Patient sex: F
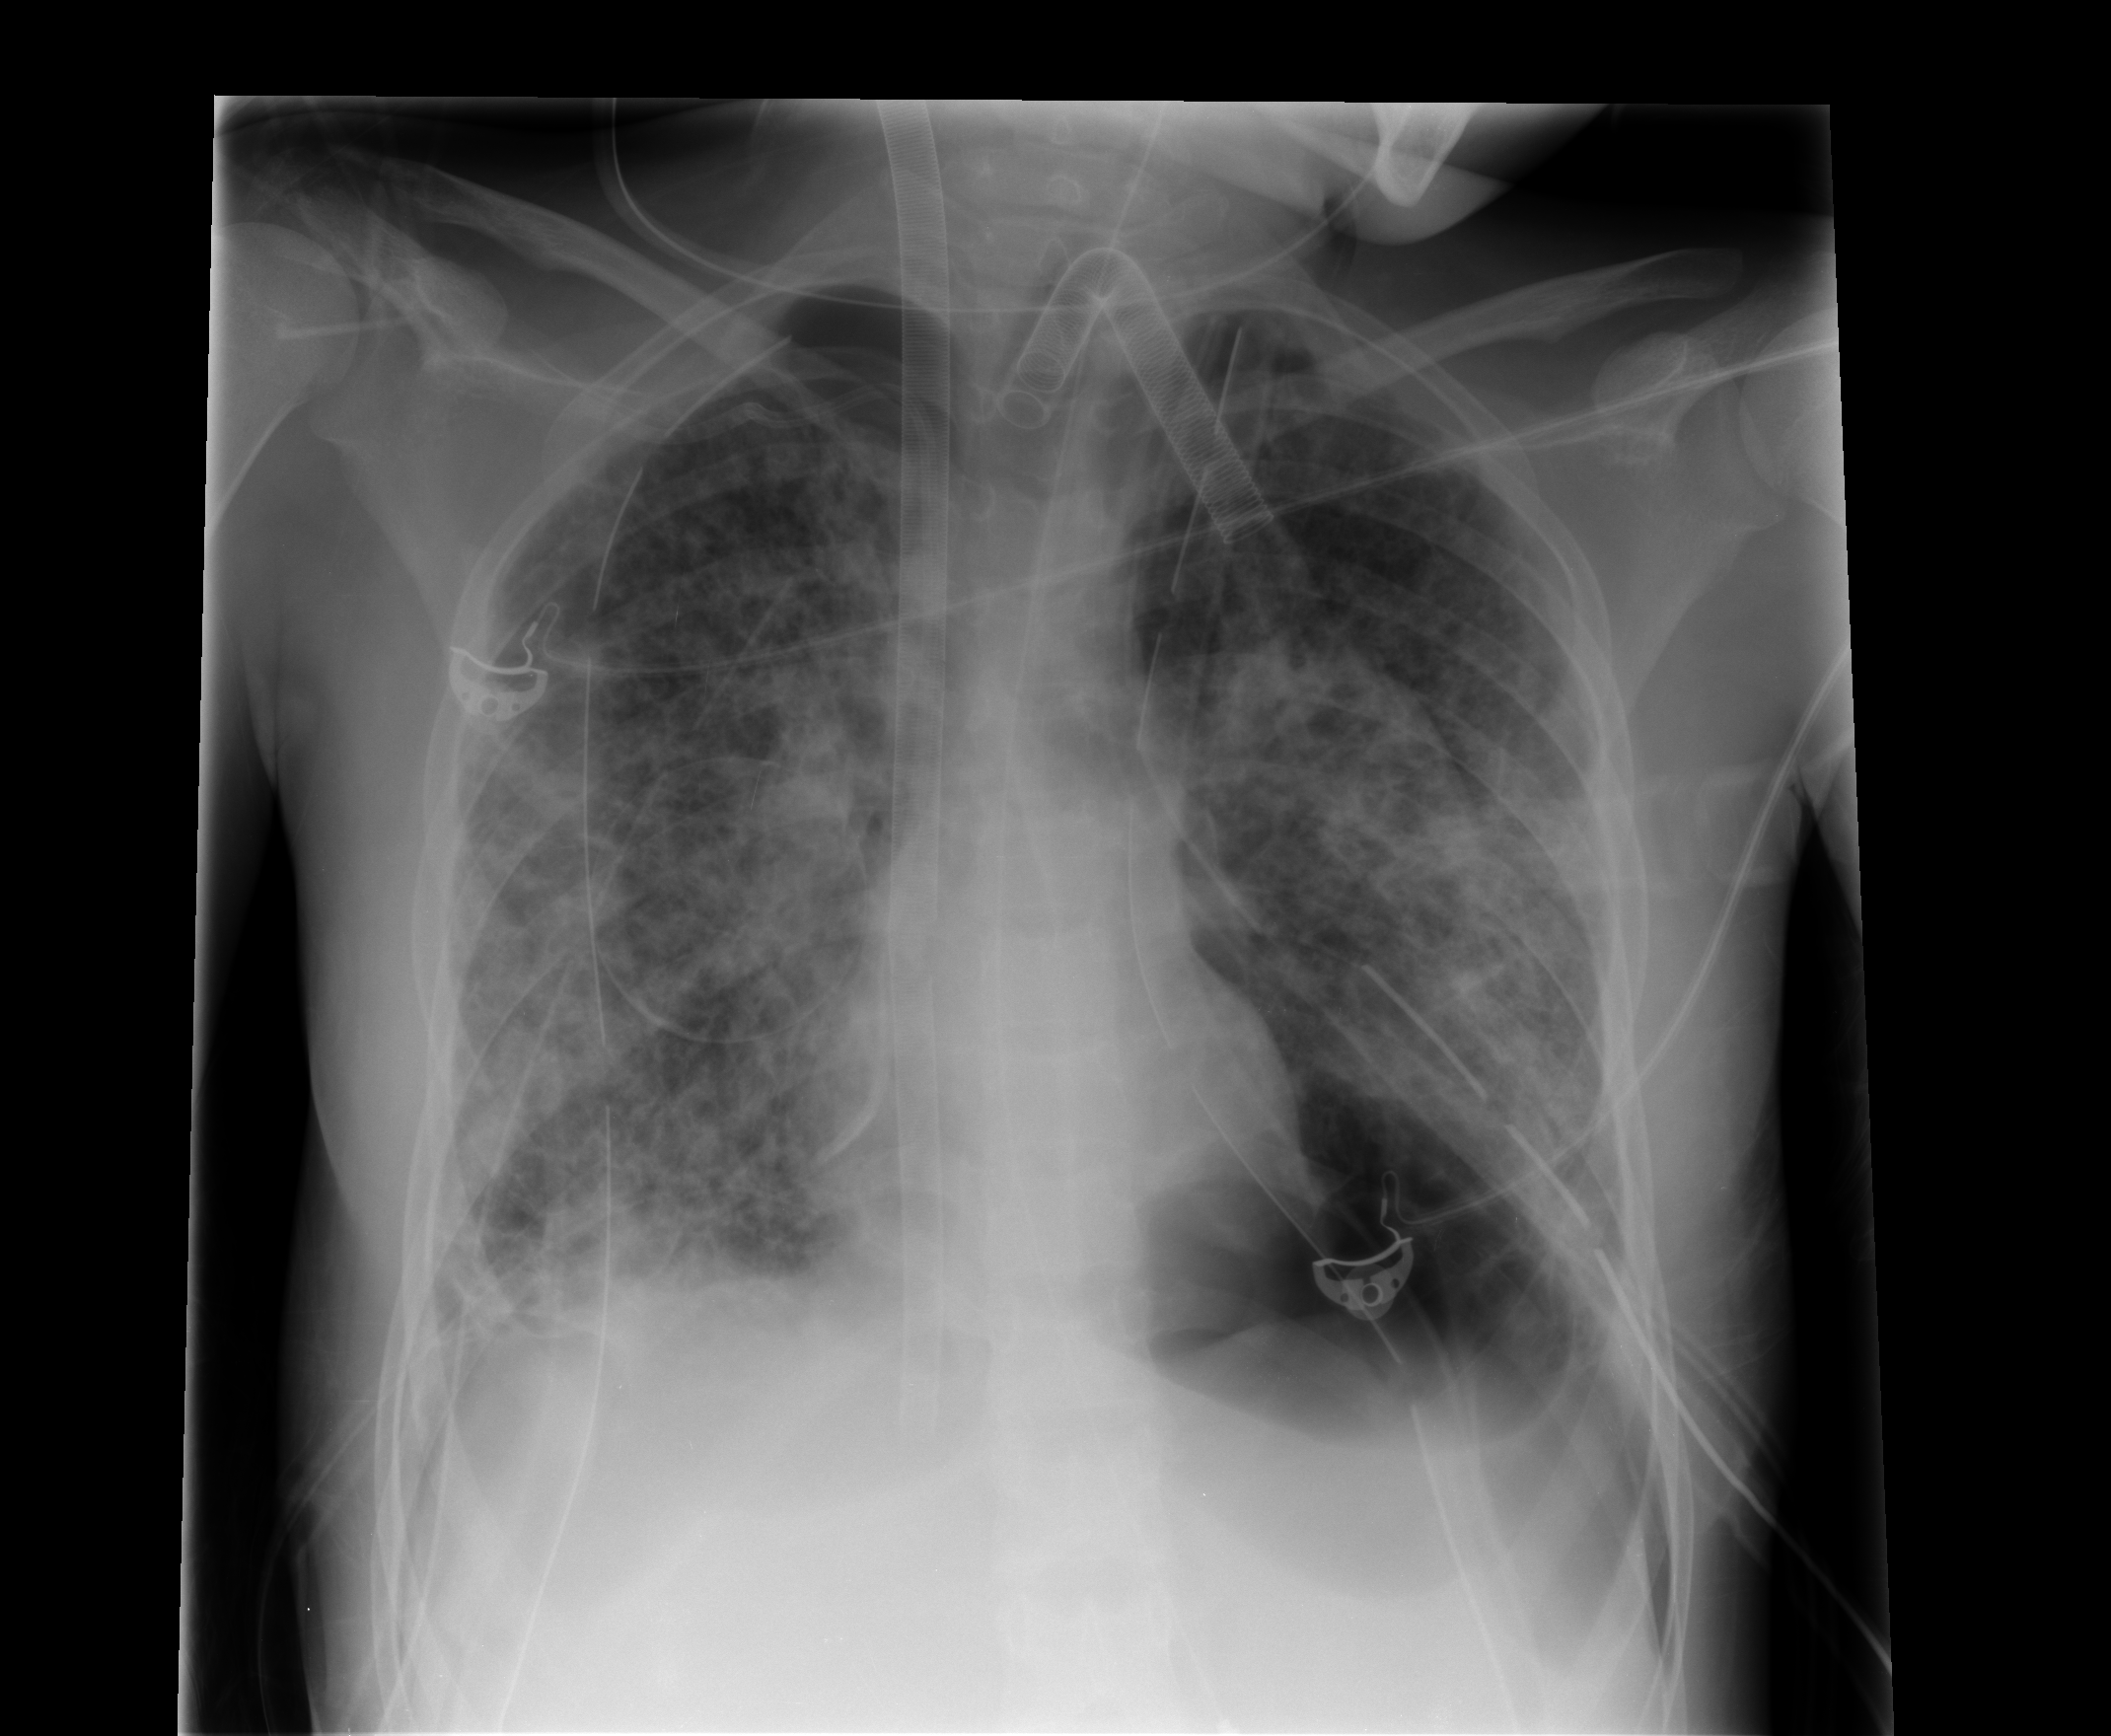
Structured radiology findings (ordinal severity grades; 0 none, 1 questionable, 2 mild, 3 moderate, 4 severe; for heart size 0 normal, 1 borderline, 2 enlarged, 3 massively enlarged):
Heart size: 0
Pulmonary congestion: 1
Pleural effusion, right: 2
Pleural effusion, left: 2
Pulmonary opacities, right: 3
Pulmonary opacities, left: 3
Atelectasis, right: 1
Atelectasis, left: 1